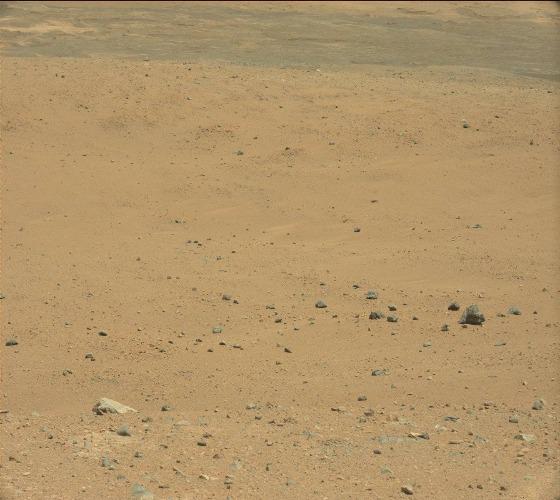
Terrain classes present: Gravel / Sand / Soil, Rock